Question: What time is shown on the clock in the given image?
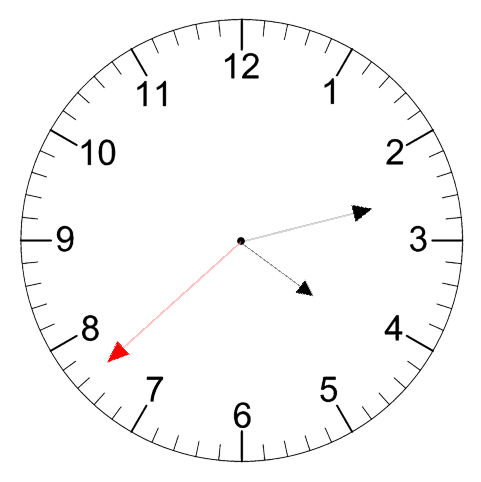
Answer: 04:12:38